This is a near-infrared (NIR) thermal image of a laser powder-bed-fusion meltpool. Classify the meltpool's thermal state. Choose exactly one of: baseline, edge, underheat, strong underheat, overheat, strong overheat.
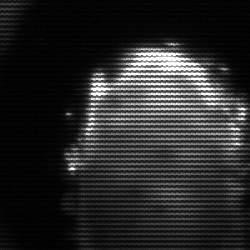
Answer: baseline